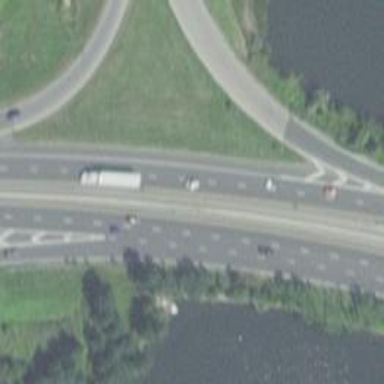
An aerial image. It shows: Asphalt motorway link.